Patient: sex M, age 81
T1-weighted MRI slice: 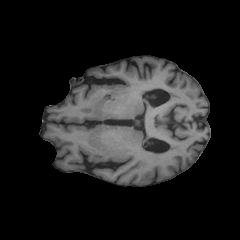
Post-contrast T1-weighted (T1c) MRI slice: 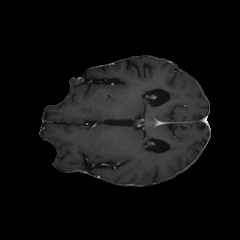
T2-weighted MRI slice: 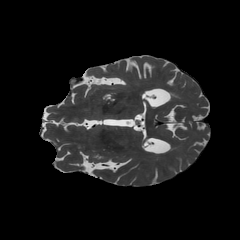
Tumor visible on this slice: no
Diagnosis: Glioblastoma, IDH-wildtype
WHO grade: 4